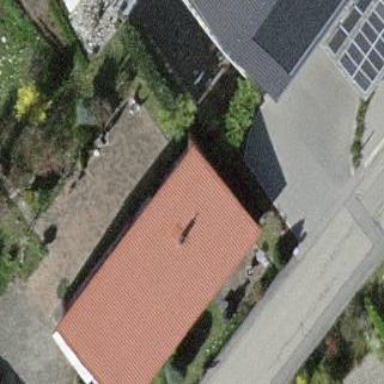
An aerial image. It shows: Detached building with skillion roof shape.